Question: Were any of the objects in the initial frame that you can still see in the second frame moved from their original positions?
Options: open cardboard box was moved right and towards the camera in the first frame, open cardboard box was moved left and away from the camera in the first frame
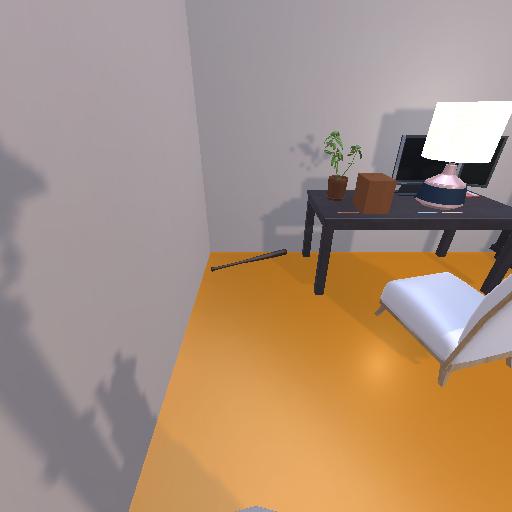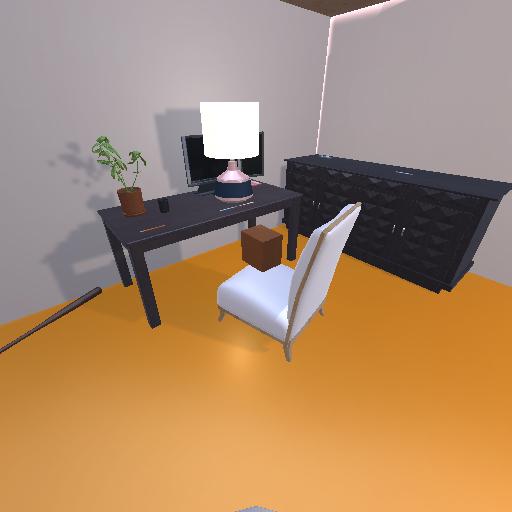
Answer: open cardboard box was moved right and towards the camera in the first frame